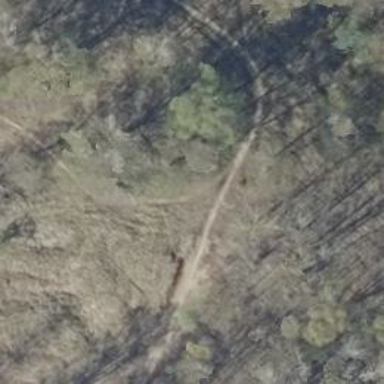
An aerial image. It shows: Ground path with tracktype of grade5.